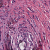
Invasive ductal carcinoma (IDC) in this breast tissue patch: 1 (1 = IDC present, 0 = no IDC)